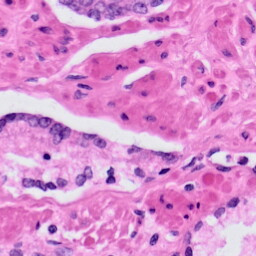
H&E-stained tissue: Prostate